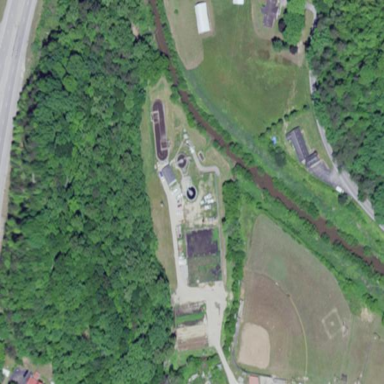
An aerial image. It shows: View of wastewater plant.